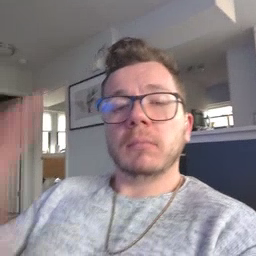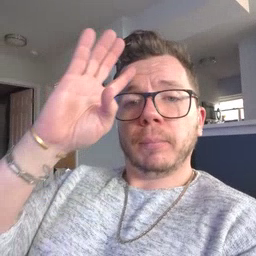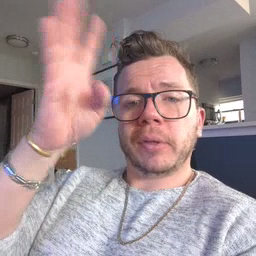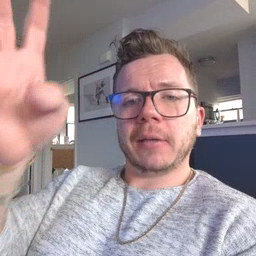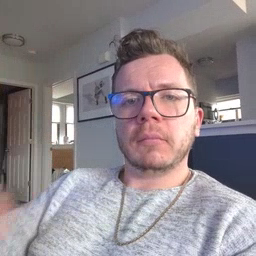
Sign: pretend